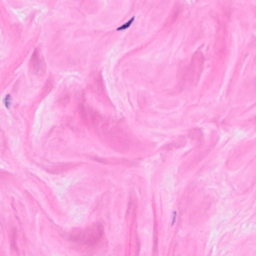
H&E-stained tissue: Breast